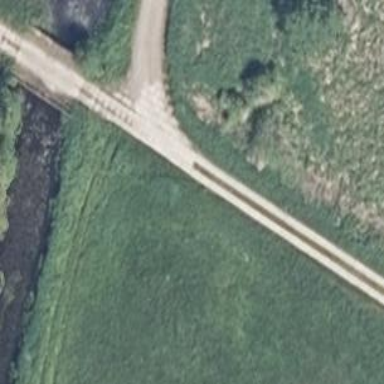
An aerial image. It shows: High-quality track road with concrete lane surface.